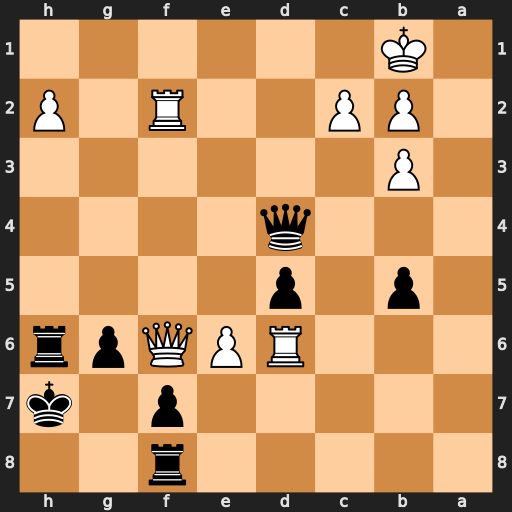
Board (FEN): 5r2/5p1k/3RPQpr/1p1p4/3q4/1P6/1PP2R1P/1K6
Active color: b
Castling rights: -
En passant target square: -
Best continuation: Qd1+ Ka2 Ra8+ Ra6 Rxa6#